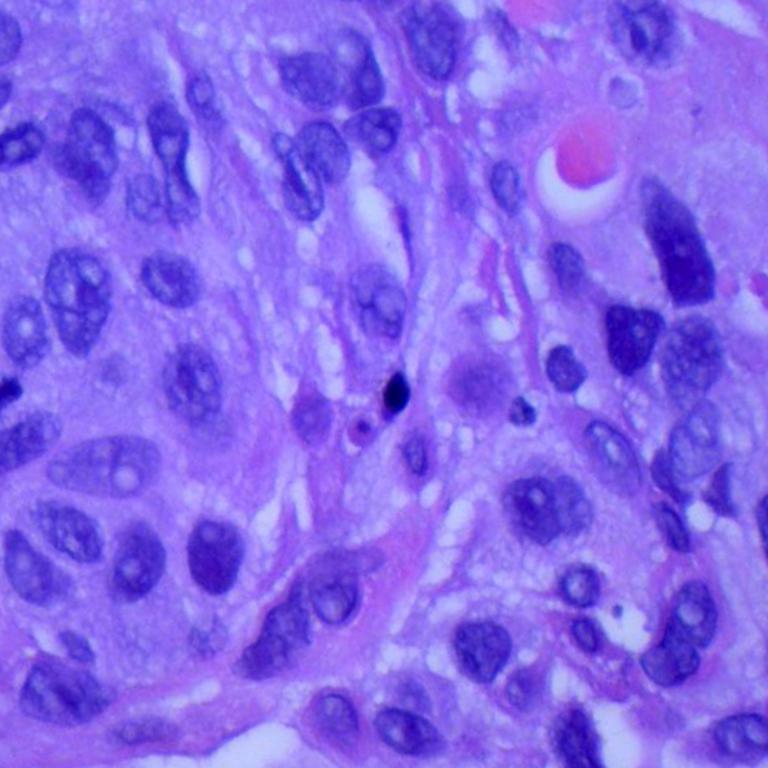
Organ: lung
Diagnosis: squamous carcinomas